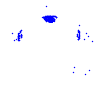
Particle: electron